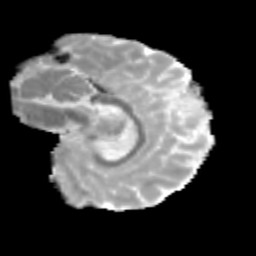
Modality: MD
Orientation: sagittal
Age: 11
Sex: female
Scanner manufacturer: siemens
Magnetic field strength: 3 T
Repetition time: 3.8 s
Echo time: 0.07 s